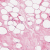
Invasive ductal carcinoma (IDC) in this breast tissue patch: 0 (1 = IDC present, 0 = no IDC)